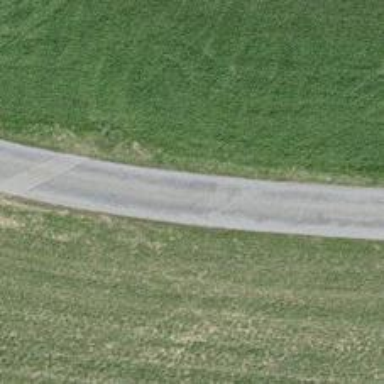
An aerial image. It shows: Unclassified road.